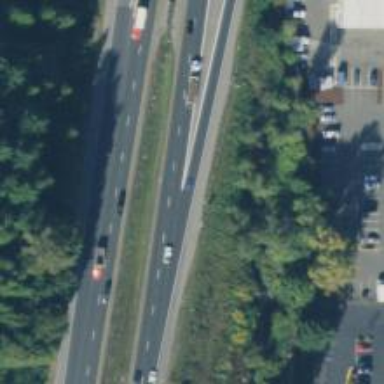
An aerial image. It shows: Motorway junction.